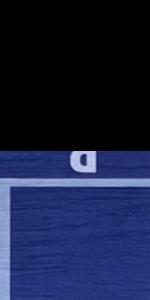
Label: Empty